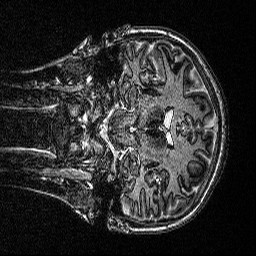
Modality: MP2RAGE
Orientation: coronal
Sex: female
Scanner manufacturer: siemens
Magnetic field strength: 3 T
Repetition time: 5 s
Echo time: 0.00292 s